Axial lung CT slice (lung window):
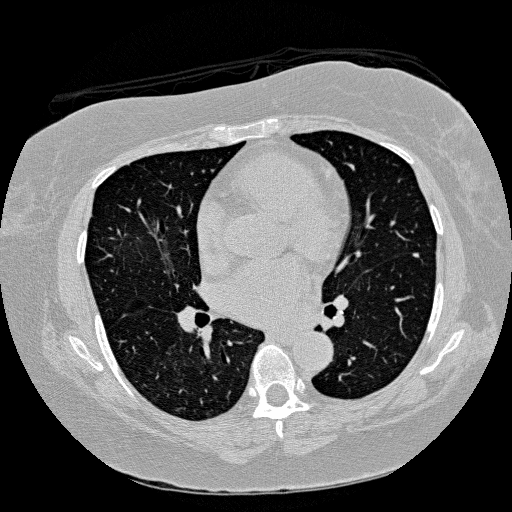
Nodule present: yes
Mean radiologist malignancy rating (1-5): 1.75